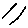
Label: line